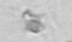
Label: detritus